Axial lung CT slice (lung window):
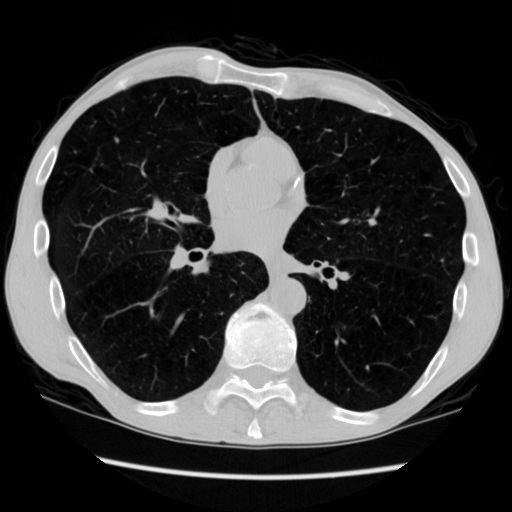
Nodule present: no